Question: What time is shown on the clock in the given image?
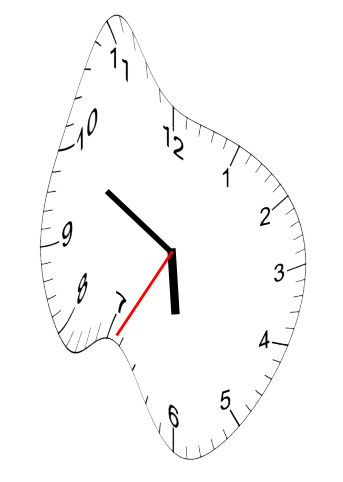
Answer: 05:49:35